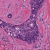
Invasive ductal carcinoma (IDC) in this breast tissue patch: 0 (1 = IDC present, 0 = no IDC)